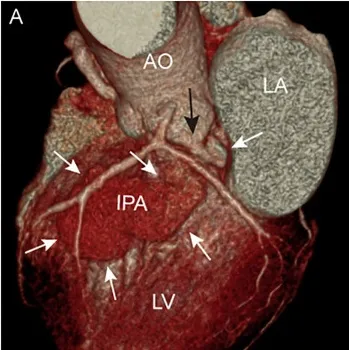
(A,B) CT angiogram images showing the anatomical profile of IPA (white arrow) and perforation (black arrow).
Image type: radiology (ct)